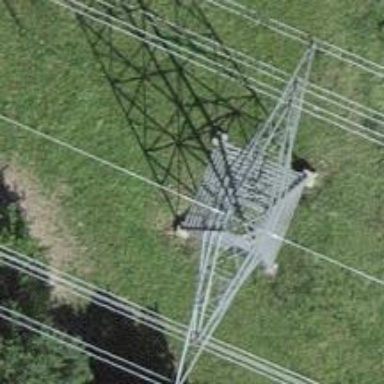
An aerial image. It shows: Power tower.